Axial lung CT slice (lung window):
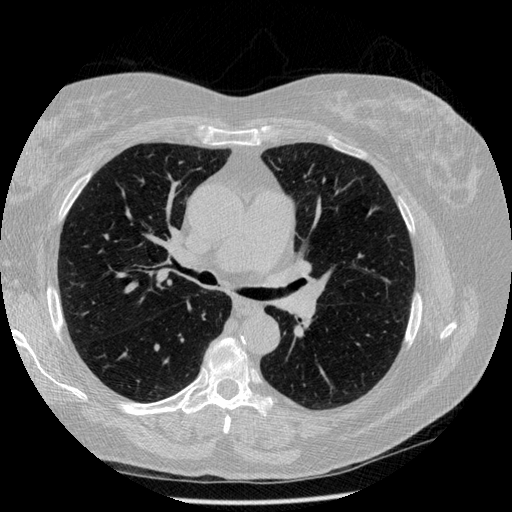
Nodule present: no